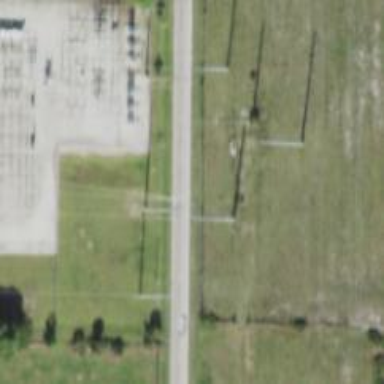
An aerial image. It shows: Power tower.